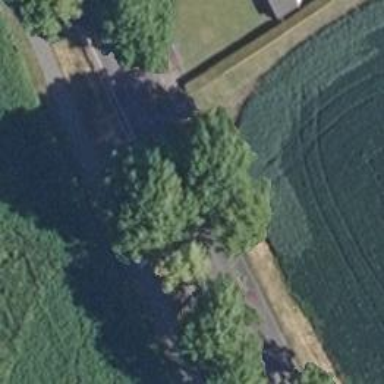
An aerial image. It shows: Row of trees in natural setting.